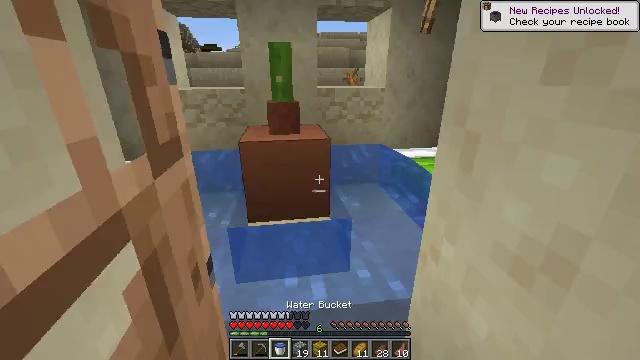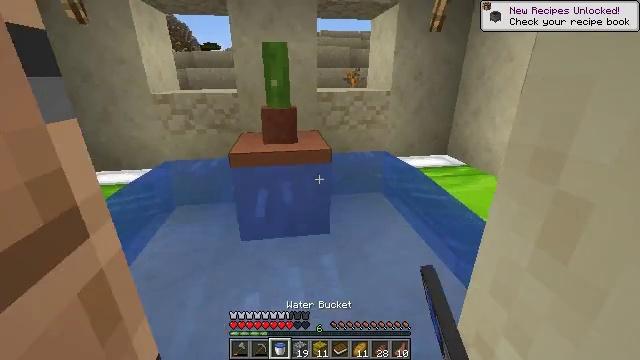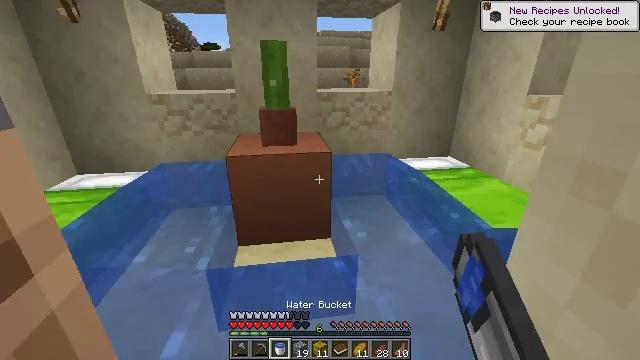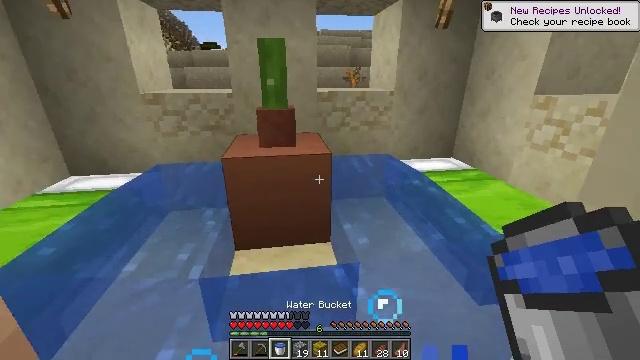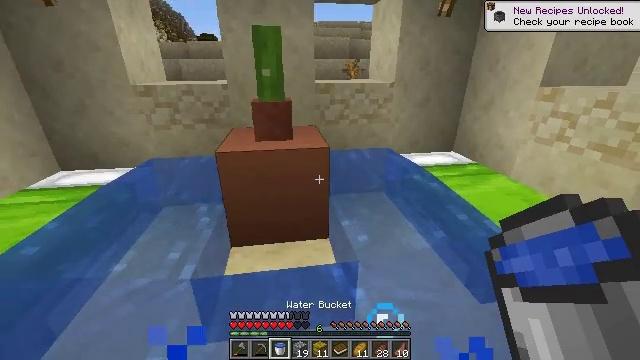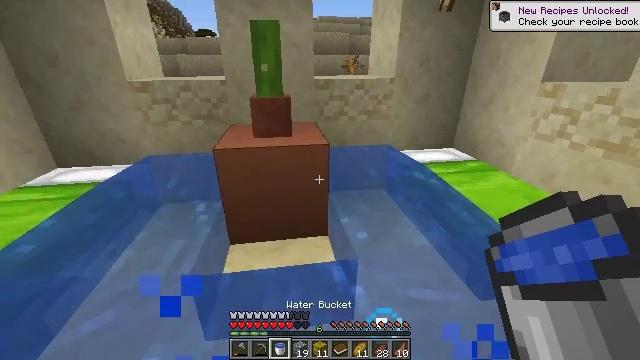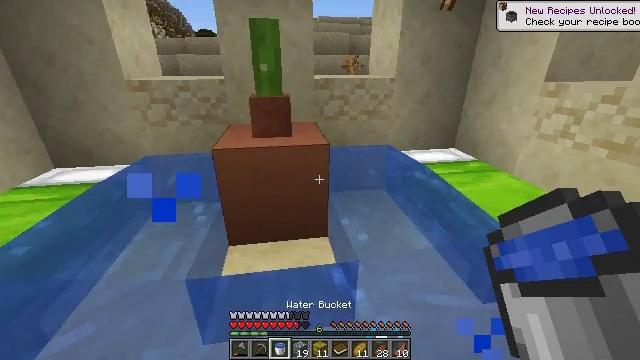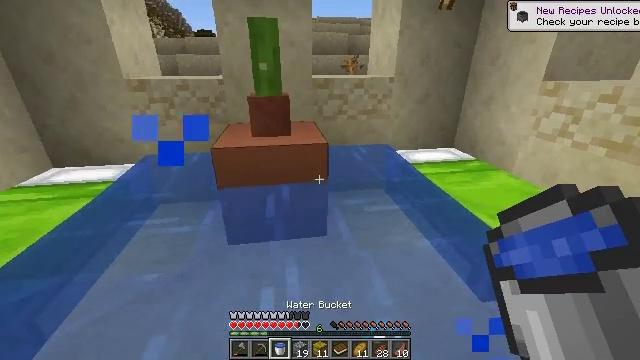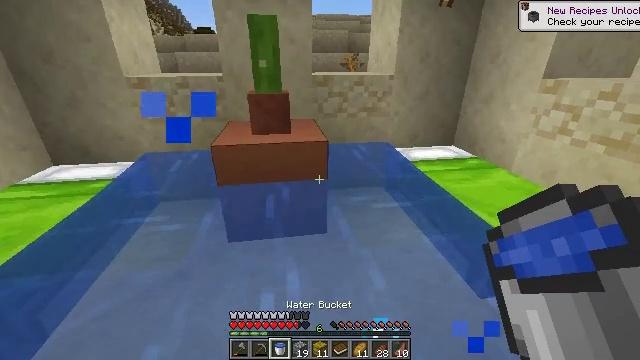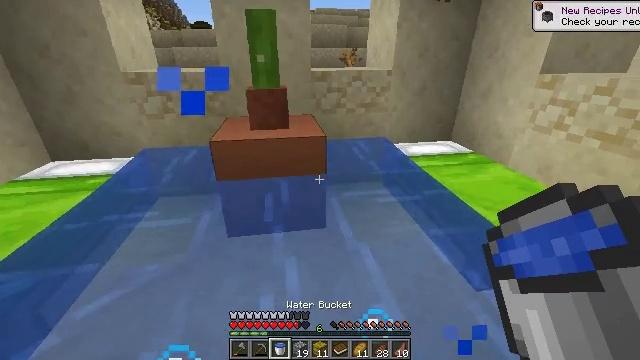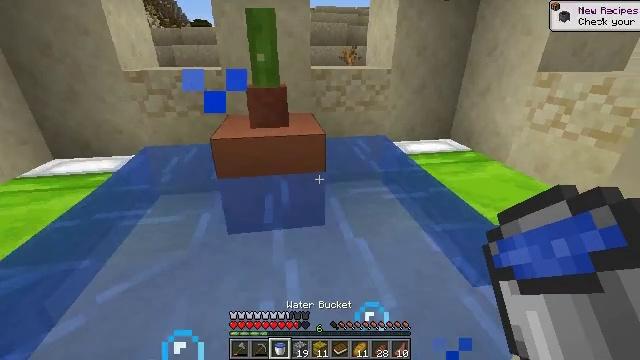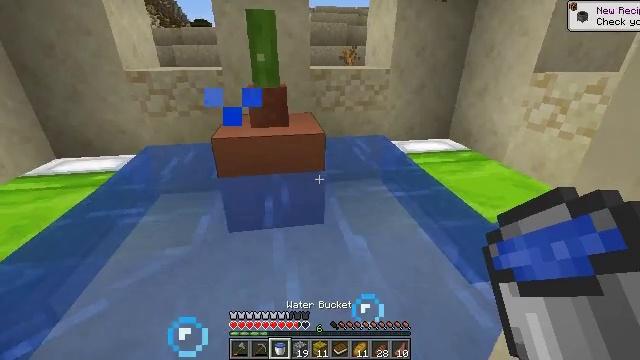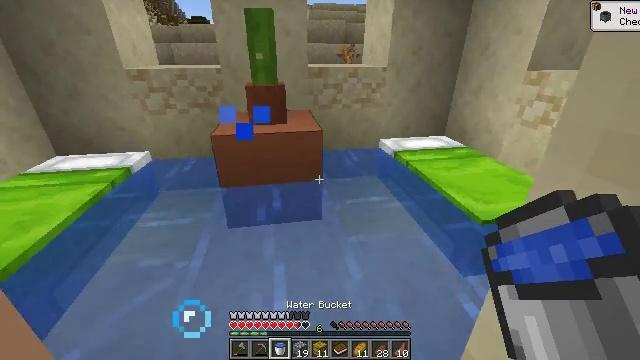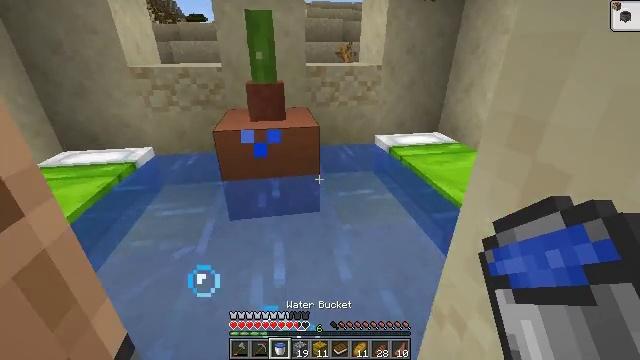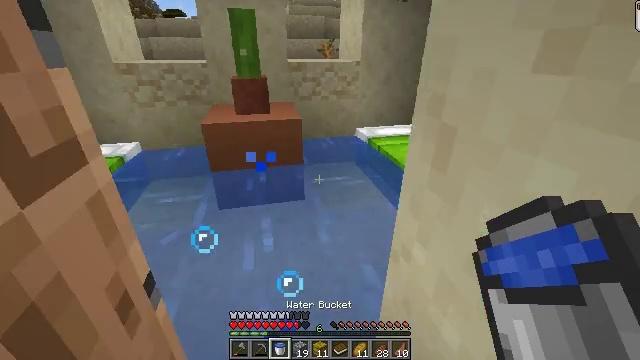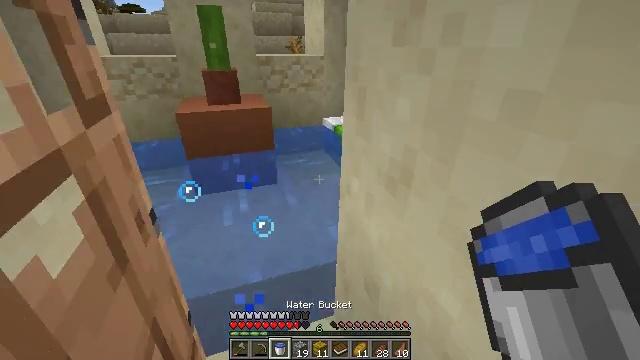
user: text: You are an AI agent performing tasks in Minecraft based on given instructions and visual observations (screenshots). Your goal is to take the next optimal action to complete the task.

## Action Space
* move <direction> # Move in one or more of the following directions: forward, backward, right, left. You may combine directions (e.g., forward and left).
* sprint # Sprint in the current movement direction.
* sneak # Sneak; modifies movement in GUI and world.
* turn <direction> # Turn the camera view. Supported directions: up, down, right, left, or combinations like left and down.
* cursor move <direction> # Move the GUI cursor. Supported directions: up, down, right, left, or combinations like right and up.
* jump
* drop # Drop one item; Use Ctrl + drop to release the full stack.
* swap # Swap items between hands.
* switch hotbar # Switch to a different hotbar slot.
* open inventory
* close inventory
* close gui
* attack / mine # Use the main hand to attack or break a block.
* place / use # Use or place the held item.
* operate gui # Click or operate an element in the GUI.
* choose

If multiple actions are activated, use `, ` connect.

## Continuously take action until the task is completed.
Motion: motion action
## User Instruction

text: Collect the potted cactus for your inventory.
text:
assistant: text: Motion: move forward
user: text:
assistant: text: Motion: no_op
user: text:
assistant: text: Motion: no_op
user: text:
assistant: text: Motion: turn down
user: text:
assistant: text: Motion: no_op
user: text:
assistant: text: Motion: no_op
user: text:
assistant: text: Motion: no_op
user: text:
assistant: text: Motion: no_op
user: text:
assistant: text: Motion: no_op
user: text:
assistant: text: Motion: no_op
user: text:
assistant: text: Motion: move back
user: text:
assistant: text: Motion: move back
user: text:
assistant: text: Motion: move back
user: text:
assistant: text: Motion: move back, turn right
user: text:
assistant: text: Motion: move back, turn right
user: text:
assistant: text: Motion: move back, turn right
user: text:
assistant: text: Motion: move back, turn right
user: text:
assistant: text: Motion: move back and move right, turn right
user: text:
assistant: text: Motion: move back and move right, turn right
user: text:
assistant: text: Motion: move back and move right, turn right
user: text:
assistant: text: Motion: move right, turn right and up
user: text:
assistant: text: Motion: move right, turn right
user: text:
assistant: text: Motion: move right, turn right
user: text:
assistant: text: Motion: move right, sprint, turn right
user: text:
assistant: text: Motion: move forward and move right, sprint
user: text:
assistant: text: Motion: move forward, sprint
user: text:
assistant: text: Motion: move forward, sprint
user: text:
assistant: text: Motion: move forward, sprint
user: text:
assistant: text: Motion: move forward, sprint
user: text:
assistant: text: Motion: move forward, sprint